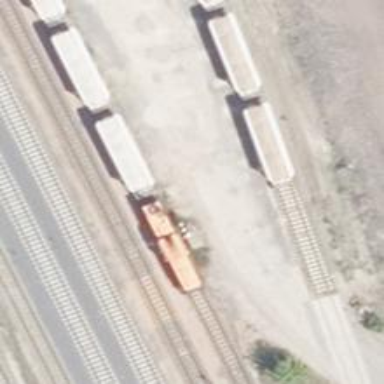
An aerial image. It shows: Railway yard.